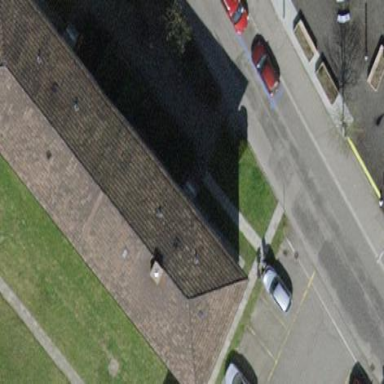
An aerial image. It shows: Tile-roofed apartment building.